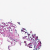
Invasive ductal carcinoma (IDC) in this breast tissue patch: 0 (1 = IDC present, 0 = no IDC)